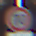
Verkehrszeichen: Geschwindigkeit70
Zusatzzeichen unten: ZeitangabenMitBeschraenkungAufWochentage9
Umgebung: Outdoor, Suburban
Tageszeit: Night
Wetter: Clear
Licht: Artificial
Jahreszeit: NotSpecified
Kontrast: MediumContrast